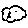
Label: cloud